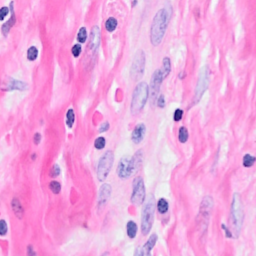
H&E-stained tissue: Breast